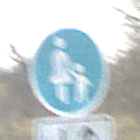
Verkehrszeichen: Gehweg
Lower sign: RichtungsangabeDurchPfeile8
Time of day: MorningAfternoon
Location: Outdoor (Suburban)
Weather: PartlyCloudy
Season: NotSpecified
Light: Natural